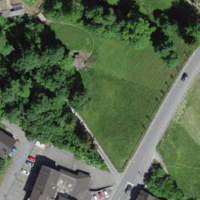
EUNIS habitat code: 55
Species observed at this site:
Prunus padus